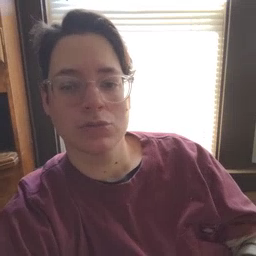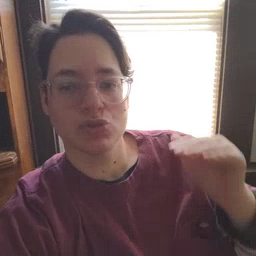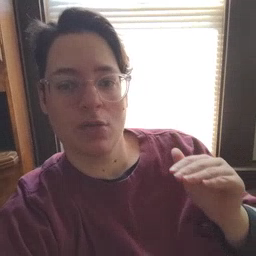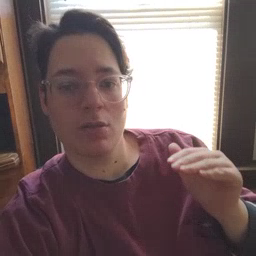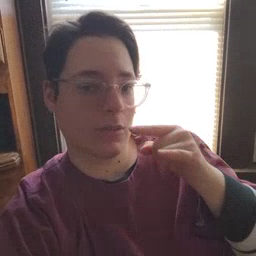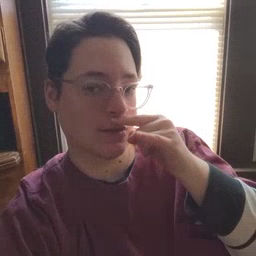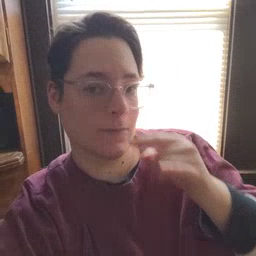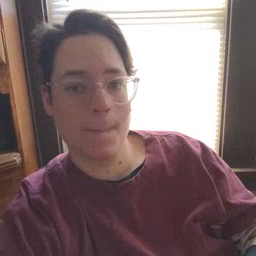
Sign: child